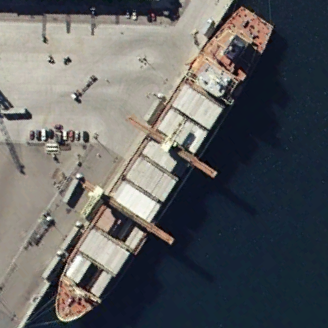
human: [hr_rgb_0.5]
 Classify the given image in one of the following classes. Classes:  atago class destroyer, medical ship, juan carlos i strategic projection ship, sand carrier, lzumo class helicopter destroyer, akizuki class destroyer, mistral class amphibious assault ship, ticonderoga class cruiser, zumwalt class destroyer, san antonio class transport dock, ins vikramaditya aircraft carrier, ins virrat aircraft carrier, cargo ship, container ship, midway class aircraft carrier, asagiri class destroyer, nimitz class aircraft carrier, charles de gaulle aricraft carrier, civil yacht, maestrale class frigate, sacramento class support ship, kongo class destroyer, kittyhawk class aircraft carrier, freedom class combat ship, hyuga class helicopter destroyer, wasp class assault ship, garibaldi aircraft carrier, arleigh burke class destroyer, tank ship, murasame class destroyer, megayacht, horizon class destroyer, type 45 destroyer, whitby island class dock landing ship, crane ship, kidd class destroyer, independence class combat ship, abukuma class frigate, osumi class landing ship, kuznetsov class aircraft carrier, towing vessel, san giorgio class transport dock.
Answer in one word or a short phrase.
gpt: Cargo ship